Current action and preconditions to check: trajectory_clear

Your task: For each precondition in the list above, predict whether it will hold at this action.

Consider the current scene as observed from the mobile robot's camera, and analyze the predicted future states of all dynamic agents (e.g., people, animals, vehicles, or any moving entities) within the NEXT SECOND.

IMPORTANT: Only answer "very likely" if you are absolutely certain—based on strong, clear evidence—that a dynamic agent will violate the precondition in the predicted future state. Do NOT answer "very likely" for unlikely, ambiguous, or low-probability risks.

Ask yourself for each precondition: Is there a high probability, with clear and convincing evidence, that the predicted future states of any dynamic agent will interfere with the predicted future state of the currently executing action within the NEXT SECOND, causing that precondition to fail?

Assess the risk level based on these predictions. Use "likely" or "very likely" if motions create a clear risk of interference.

Use "neutral" or "improbable" if agents are nearby but their predicted paths are clearly diverging or non-conflicting.

Failure Risk Categories: "very improbable", "improbable", "neutral", "likely", "very likely"

Answer Format: Output ONLY the probability_of_failure value from these categories: "very improbable", "improbable", "neutral", "likely", "very likely"

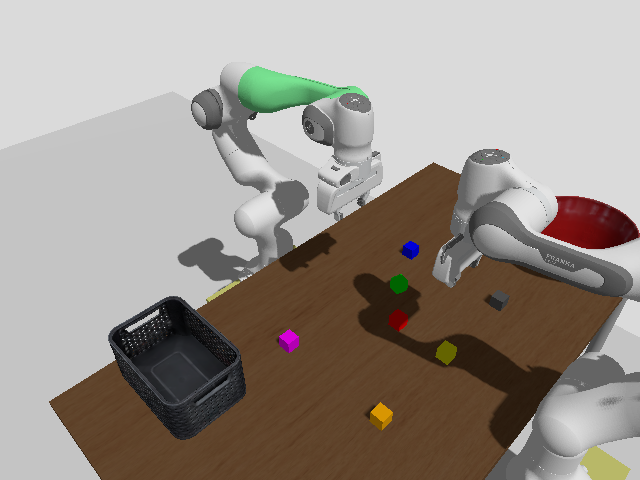

Answer: very improbable